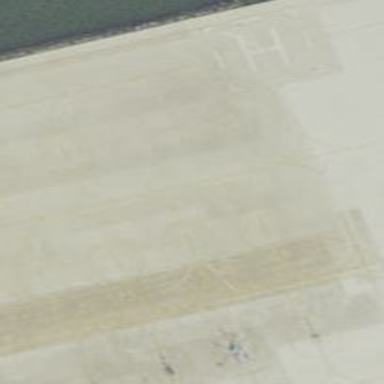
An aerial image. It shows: Image of taxiway at airport.